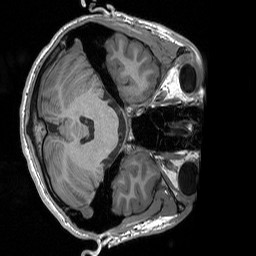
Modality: T1w
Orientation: axial
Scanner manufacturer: siemens
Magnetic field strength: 3 T
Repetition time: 1.76 s
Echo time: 0.0022 s